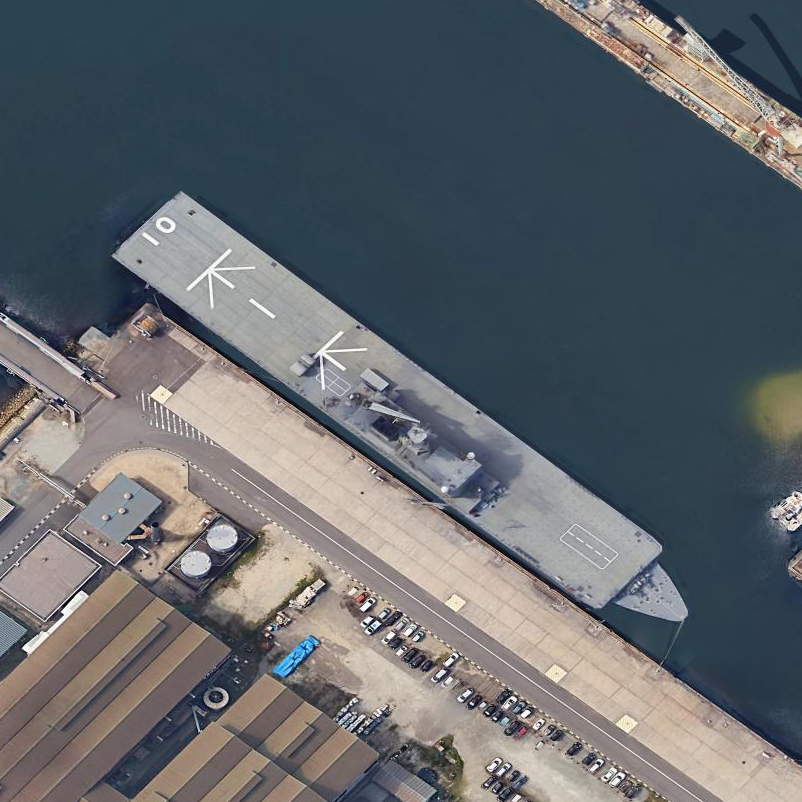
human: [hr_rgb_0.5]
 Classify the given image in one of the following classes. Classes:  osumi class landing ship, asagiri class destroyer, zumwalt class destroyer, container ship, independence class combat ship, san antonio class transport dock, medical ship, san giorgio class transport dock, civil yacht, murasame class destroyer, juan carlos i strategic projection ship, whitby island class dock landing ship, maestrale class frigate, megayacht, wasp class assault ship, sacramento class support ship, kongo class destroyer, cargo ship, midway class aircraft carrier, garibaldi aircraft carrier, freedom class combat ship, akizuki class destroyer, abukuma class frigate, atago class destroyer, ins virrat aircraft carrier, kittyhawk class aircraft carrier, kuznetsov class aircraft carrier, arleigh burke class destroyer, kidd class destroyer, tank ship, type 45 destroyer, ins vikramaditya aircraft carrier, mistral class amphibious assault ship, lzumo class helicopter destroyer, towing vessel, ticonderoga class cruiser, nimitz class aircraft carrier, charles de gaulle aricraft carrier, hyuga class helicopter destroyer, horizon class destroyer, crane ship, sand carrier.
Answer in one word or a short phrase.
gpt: Osumi class landing ship